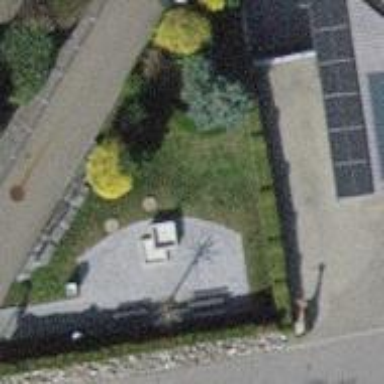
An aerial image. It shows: Fountain.